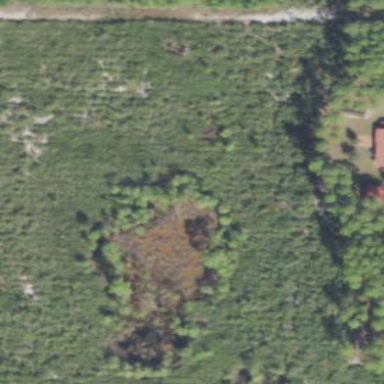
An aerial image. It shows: Marshy wetland area.